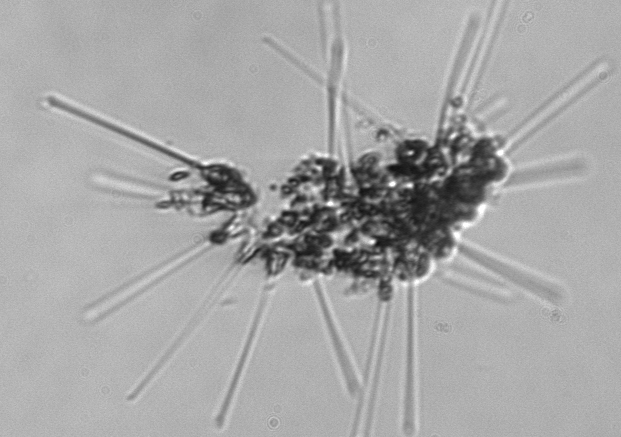
Label: Asterionellopsis_glacialis